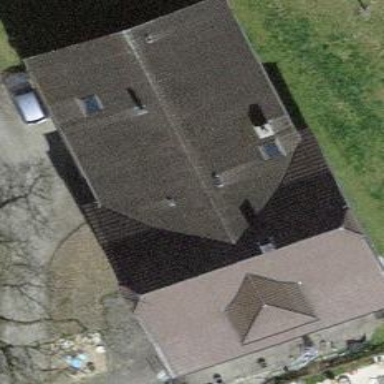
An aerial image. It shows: Simple house.